Question: I have two set of time series data.
I would like to plot them in a single plot.
Moreover, plot should be in fix scale for y-axis from -3 to 15 and presents a and b where x axis is Time and date and y axis is v1.
Data a :
TimeAndDate v1
'''
1 2007-09-30 00:00:00 <PHONE>
2 2007-09-30 01:00:00 <PHONE>
3 2007-09-30 02:00:00 <PHONE>
4 2007-09-30 03:00:00 <PHONE>
5 2007-09-30 04:00:00 <PHONE>
6 2007-09-30 05:00:00 <PHONE>
7 2007-09-30 06:00:00 <PHONE>
8 2007-09-30 07:00:00 <PHONE>
9 2007-09-30 08:00:00 <PHONE>
10 2007-09-30 09:00:00 <PHONE>
'''
Data b:
TimeAndDate v1
'''
1 2007-09-29 00:00:00 -<PHONE>
2 2007-09-29 01:00:00 -<PHONE>
3 2007-09-29 02:00:00 -<PHONE>
4 2007-09-29 03:00:00 -<PHONE>
5 2007-09-29 04:00:00 -<PHONE>
6 2007-09-29 05:00:00 -<PHONE>
7 2007-09-29 06:00:00 -<PHONE>
8 2007-09-29 07:00:00 -<PHONE>
9 2007-09-29 08:00:00 -<PHONE>
10 2007-09-29 09:00:00 <PHONE>
'''
Expected results:

I have merged data as temp by code:
'''
temp <- data.frame(HMn29_29$avg_val,HMn28_29$avg_val,HMn29_29$h)
HMn29_29.avg_val HMn28_29.avg_val HMn29_29.h
1 -<PHONE> -<PHONE>-29 00:00:00
2 -<PHONE> -<PHONE>-29 01:00:00
3 -<PHONE> -<PHONE>-29 02:00:00
4 -<PHONE> -<PHONE>-29 03:00:00
5 -<PHONE> -<PHONE>-29 04:00:00
6 -<PHONE> -<PHONE>-29 05:00:00
7 -<PHONE> -<PHONE>-29 06:00:00
8 -<PHONE> -<PHONE>-29 07:00:00
9 -<PHONE> -<PHONE>-29 08:00:00
10 <PHONE> <PHONE>-29 09:00:00
'''
plot code:
'''
ggplot(temp, aes( HMn29_29.h)) +
+ geom_line(aes(y = HMn28_29.avg_val, colour = "var0")) +
+ geom_line(aes(y = HMn29_29.avg_val, colour = "var1"))
'''
How can I fix the y-axes to -3 to 15?
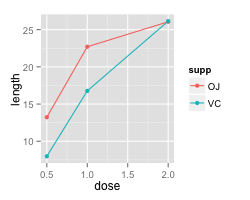
Answer: Putting the tables to a one table:
'''
temp <- data.frame(HMn29_29$avg_val,HMn28_29$avg_val,HMn29_29$h)
'''
Plotting:
'''
temp <- data.frame(HMn29_29$avg_val,HMn28_29$avg_val,HMn29_29$h)
ggplot(temp, aes( HMn29_29.h)) + ylim(-2,13)+
geom_line(aes(y = HMn28_29.avg_val, colour = "Temprature")) +
geom_line(aes(y = HMn29_29.avg_val, colour = "TempratureA"))+ opts(title = 'chart_title')
'''
Results: